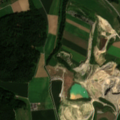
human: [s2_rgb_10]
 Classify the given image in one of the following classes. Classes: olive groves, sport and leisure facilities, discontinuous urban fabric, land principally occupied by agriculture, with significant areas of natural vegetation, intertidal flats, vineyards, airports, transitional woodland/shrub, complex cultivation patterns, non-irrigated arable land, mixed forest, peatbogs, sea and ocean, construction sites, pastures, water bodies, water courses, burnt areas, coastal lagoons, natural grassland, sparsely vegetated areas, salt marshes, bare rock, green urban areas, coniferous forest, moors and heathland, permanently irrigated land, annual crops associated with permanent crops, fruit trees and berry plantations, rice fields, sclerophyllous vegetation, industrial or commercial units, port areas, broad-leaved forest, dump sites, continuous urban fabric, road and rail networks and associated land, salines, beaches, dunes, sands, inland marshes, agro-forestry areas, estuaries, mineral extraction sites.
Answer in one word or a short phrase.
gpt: mineral extraction sites, non-irrigated arable land, coniferous forest